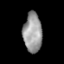
Tissue: lung
Cell type: Endothelial cells
Senescence score: 0.6296
Nuclear area (px): 719
Mean DAPI intensity: 154.51